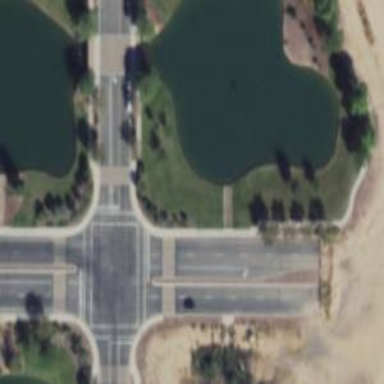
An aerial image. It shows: Road with stop sign.